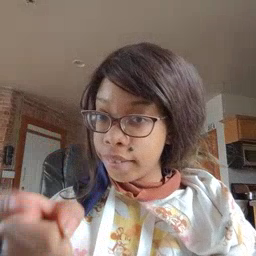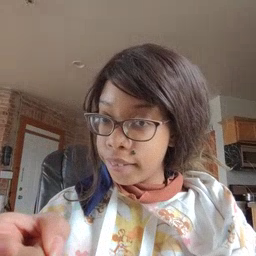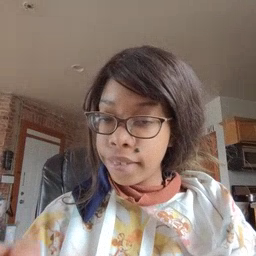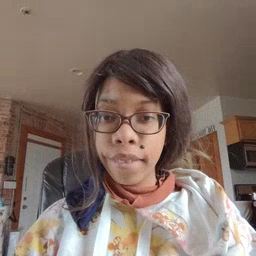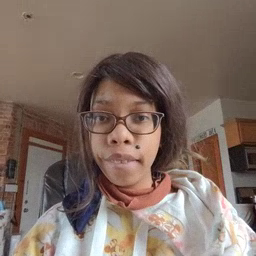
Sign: gift